【题型】解答题　【知识点】解析几何　【难度】medium
设圆$C:x^2+y^2-2x-t^2=0$（常数$t>0$）与$y$轴正半轴的公共点为$D$，直线$l$过点$E(0,-3)$。

(1) 写出圆$C$的圆心$C$的坐标以及半径；

(2) 设$t=\sqrt{3}$，当直线$l$与圆$C$交于$A$、$B$两点时，求弦$AB$的中点$M$的轨迹；

(3) 设直线的斜率为$k$，若$l$与圆$C$相交（仍记交点为$A$、$B$），求正实数$t$的取值范围；在上述情况下，若$\angle ADB$为钝角，求实数$k$的取值范围。
【解答】
\textbf{【答案】}
(1) 圆心$C(1,0)$，半径$r=\sqrt{t^2+1}$；
(2) 以$CE$中点为圆心，$\frac{\sqrt{10}}{2}$为半径的圆在圆$C$内的一段圆弧；
(3) $t>3$，$k<3$。

\textbf{【分析】}
(1) 化圆$C$的方程为标准形式，求出圆心坐标及半径；
(2) 利用圆的性质及定义确定$M$的轨迹；
(3) 利用点$E$在圆内求出$t$的范围，将直线方程与圆的方程联立，利用韦达定理及数量积的坐标表示列式求出$k$的范围。

\textbf{【详解】}
(1) 圆$C:(x-1)^2+y^2=t^2+1$的圆心$C(1,0)$，半径$r=\sqrt{t^2+1}$。

(2) 当$t=\sqrt{3}$时，圆$C:(x-1)^2+y^2=4$的圆心$C(1,0)$，半径$r=2$，
连接$CM$，$CE$，取$CE$中点$N$，连接$MN$，$N\left(\frac{1}{2},-\frac{3}{2}\right)$，又$M$为弦$AB$的中点，
当$M$与$C$不重合时，$CM\perp AB$，$\triangle CME$为直角三角形，且$|MN|=\frac{1}{2}|CE|=\frac{\sqrt{10}}{2}$，
当$M$与$C$重合时，$|MN|=\frac{1}{2}|CE|=\frac{\sqrt{10}}{2}$，因此$|MN|=\frac{\sqrt{10}}{2}$，
点$M$的轨迹是以$N\left(\frac{1}{2},-\frac{3}{2}\right)$为圆心，$\frac{\sqrt{10}}{2}$为半径的圆，又点$M$在圆$C$内，
所以弦$AB$的中点$M$的轨迹是以$CE$中点为圆心，$\frac{\sqrt{10}}{2}$为半径的圆在圆$C$内的一段圆弧。

(3) 圆$C:(x-1)^2+y^2=t^2+1$的圆心$C(1,0)$，半径$r=\sqrt{t^2+1}$，点$D(0,t)(t>0)$，
直线$l$恒过定点$E(0,-3)$，由直线与圆$C$相交于$A$、$B$两点，
得点$E$在圆$C$内，则$(0-1)^2+(-3)^2<t^2+1$，又$t>0$，解得$t>3$，
所以正实数$t$的取值范围是$t>3$；

直线$l:y=kx-3$，由$\begin{cases}y=kx-3\\x^2+y^2-2x-t^2=0\end{cases}$消去$y$得，$(k^2+1)x^2-(6k+2)x+9-t^2=0$，
设$A(x_1,y_1),B(x_2,y_2)$，则$x_1+x_2=\frac{6k+2}{k^2+1},x_1x_2=\frac{9-t^2}{k^2+1}$，
$\overrightarrow{DA}=(x_1,y_1-t),\overrightarrow{DB}=(x_2,y_2-t)$，由$\angle ADB$为锐角，得$x_1x_2+(y_1-t)(y_2-t)>0$，
即$x_1x_2+(kx_1-3-t)(kx_2-3-t)>0$，整理得$(k^2+1)x_1x_2-(3+t)k(x_1+x_2)+(3+t)^2>0$，
则$(k^2+1)\cdot\frac{9-t^2}{k^2+1}-(3+t)k\cdot\frac{6k+2}{k^2+1}+(3+t)^2>0$，又$3+t>6$，整理得$6-2k>0$，解得$k<3$，
显然$\overrightarrow{DA},\overrightarrow{DB}$不共线，所以实数$k$的取值范围是$k<3$。

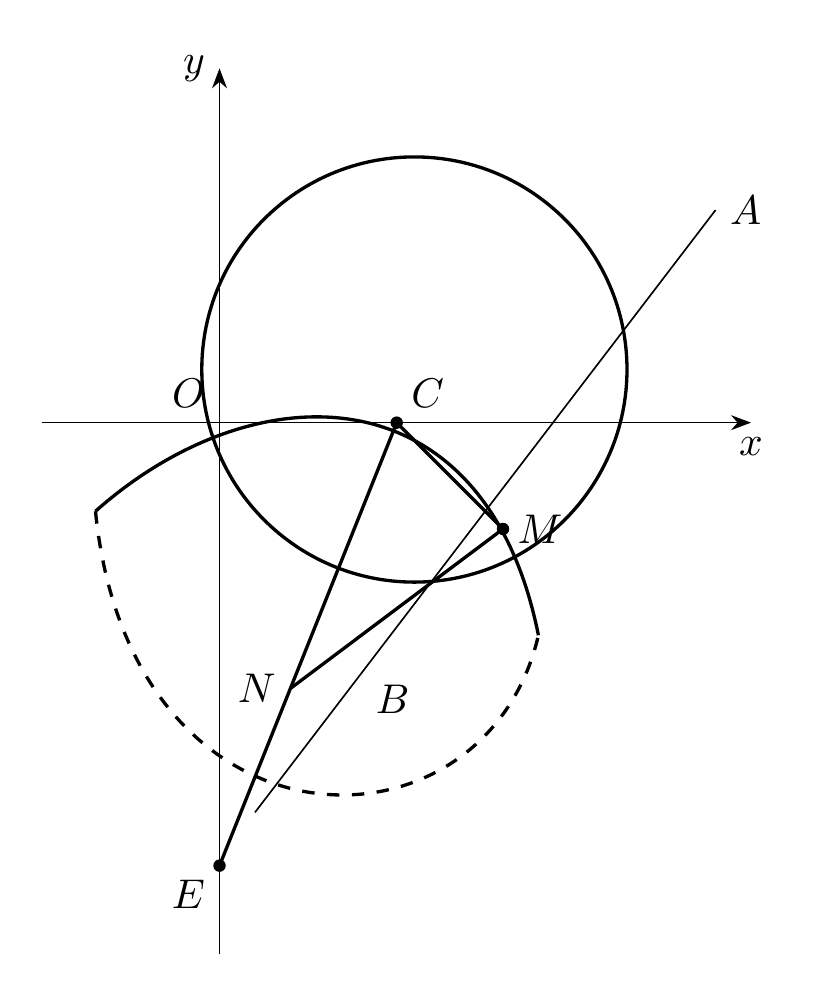